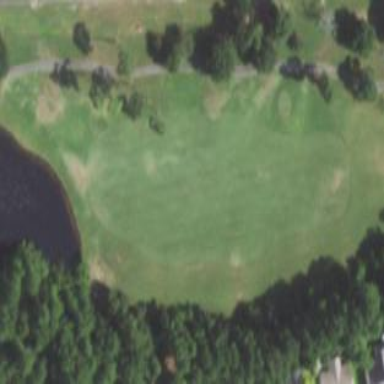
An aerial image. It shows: Golf fairway surrounded by grass.